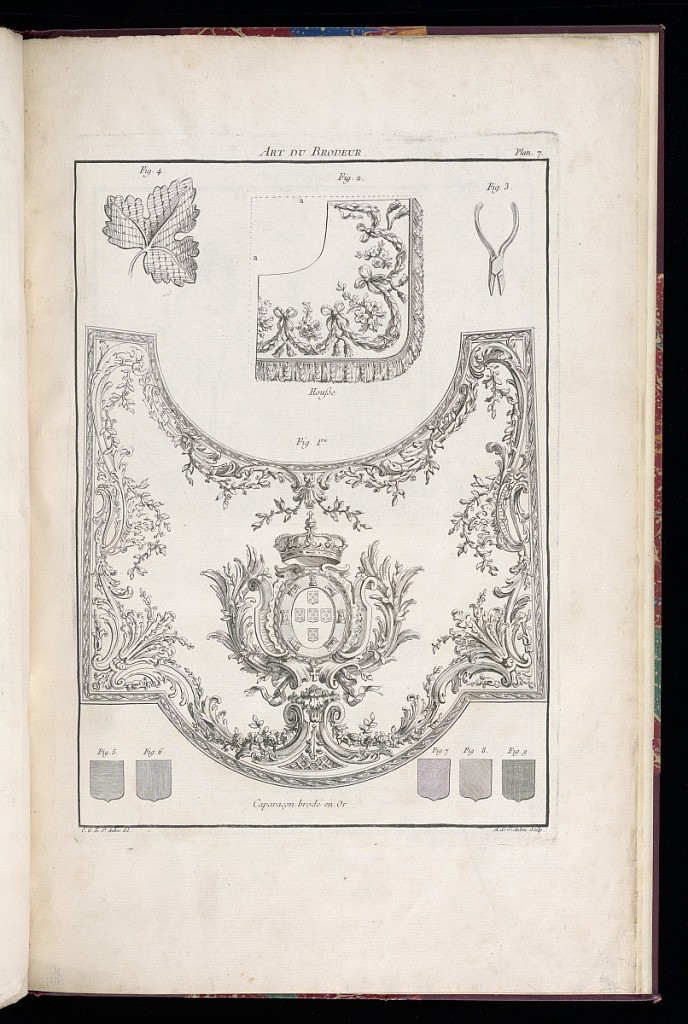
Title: ART DU BRODEUR
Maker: Charles-Germain de Saint-Aubin, French, 1721–1786
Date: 1770
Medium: Etching and engraving on laid paper
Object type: Print
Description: The seventh plate from a series of ten illustrating the tools and art of embroidery. Two details from an embroidered textile showing the finished ornament along with a detail of a leaf and a set of plyers. The large, embroidered textile in the lower half features a crowned coat of arms with rocaille motifs, acanthus leaves, foliage, flowers, c-scrolls, and fleurons. The section above, features tassels, ribbons, and flowers. Each illustration is numbered with some further details lettered, on a plain background within a double-lined border. The numbers and letters are referred to in the accompanying text, which is not included in this album. The plate is titled, signed, and numbered.